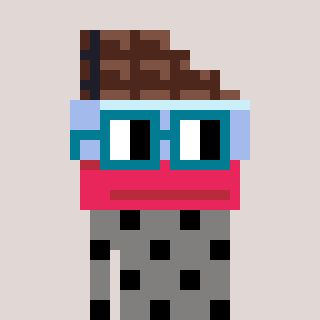
a pixel art character with square dark green glasses, a chocolate-shaped head and a bluegrey-colored body on a warm background